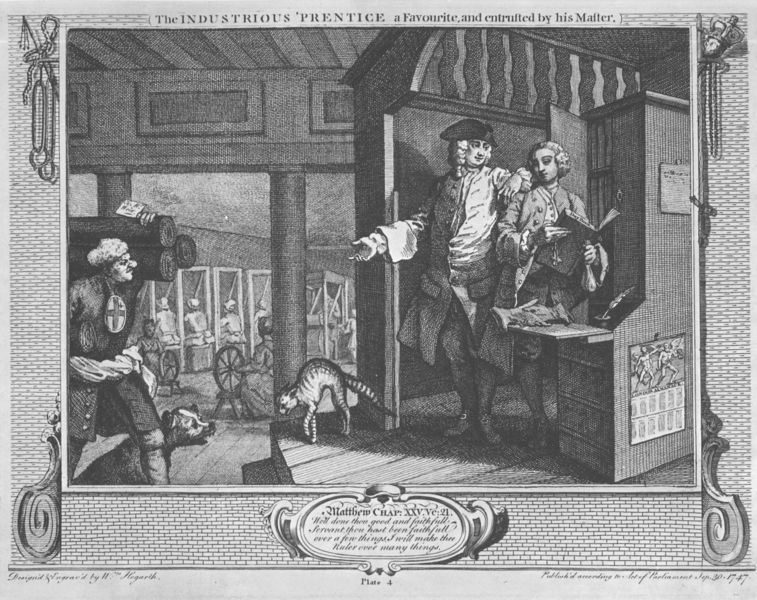
Titel: Industry and Idleness
Künstler: William Hogarth
Schlagwörter: feder, mann, menschen, holz, hut, männer, raum, hund, arbeiter, soldaten, inschrift, katze, schwein, buch, druck, soldat, kontor, bär, träger, englisch, spinnrad, buckel, jahrhundert, spinnräder, mänschen, industrious, prentice, jahrhundefrt